Aerial crown-view tile of a tropical tree (Barro Colorado Island, Panama), acquired 20240918:
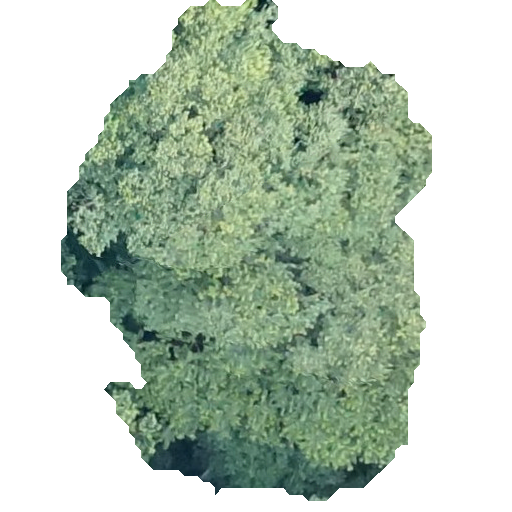
Species: Luehea seemannii
GBIF accepted scientific name: Luehea seemannii
Crown area: 209.477 m²